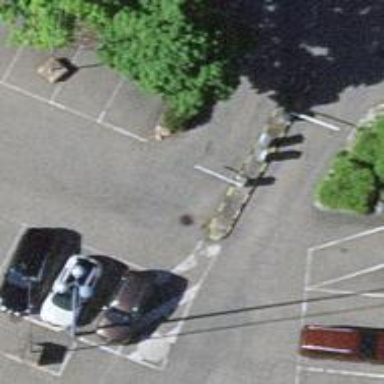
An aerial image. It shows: Lift gate barrier.